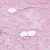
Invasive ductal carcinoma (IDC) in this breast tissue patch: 0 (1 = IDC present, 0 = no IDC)